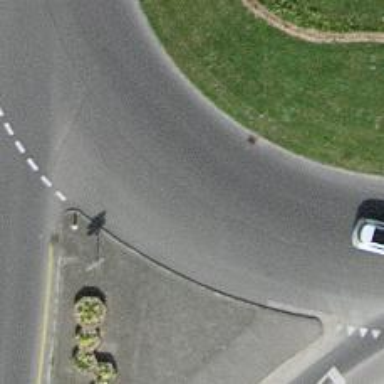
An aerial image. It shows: Secondary road with asphalt surface leading to roundabout.